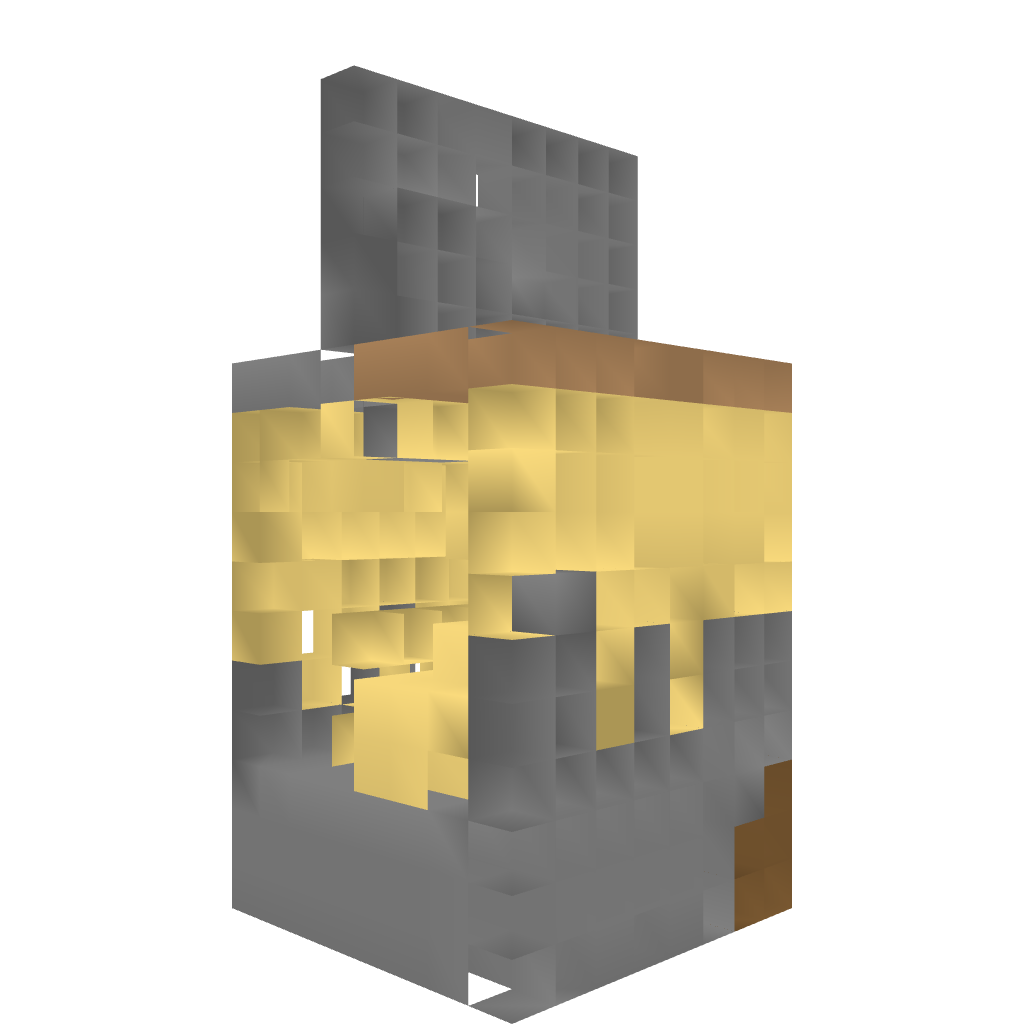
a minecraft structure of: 2W 3H Piston Gravel Door bad low quality